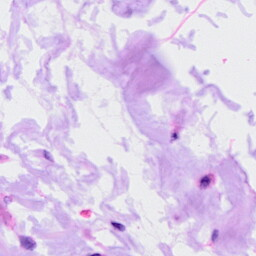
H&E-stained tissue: Ovarian